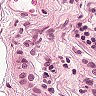
Metastatic tissue present: yes